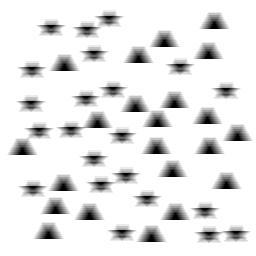
Squares: 0
Triangles: 22
Stars: 22
Total shapes: 44